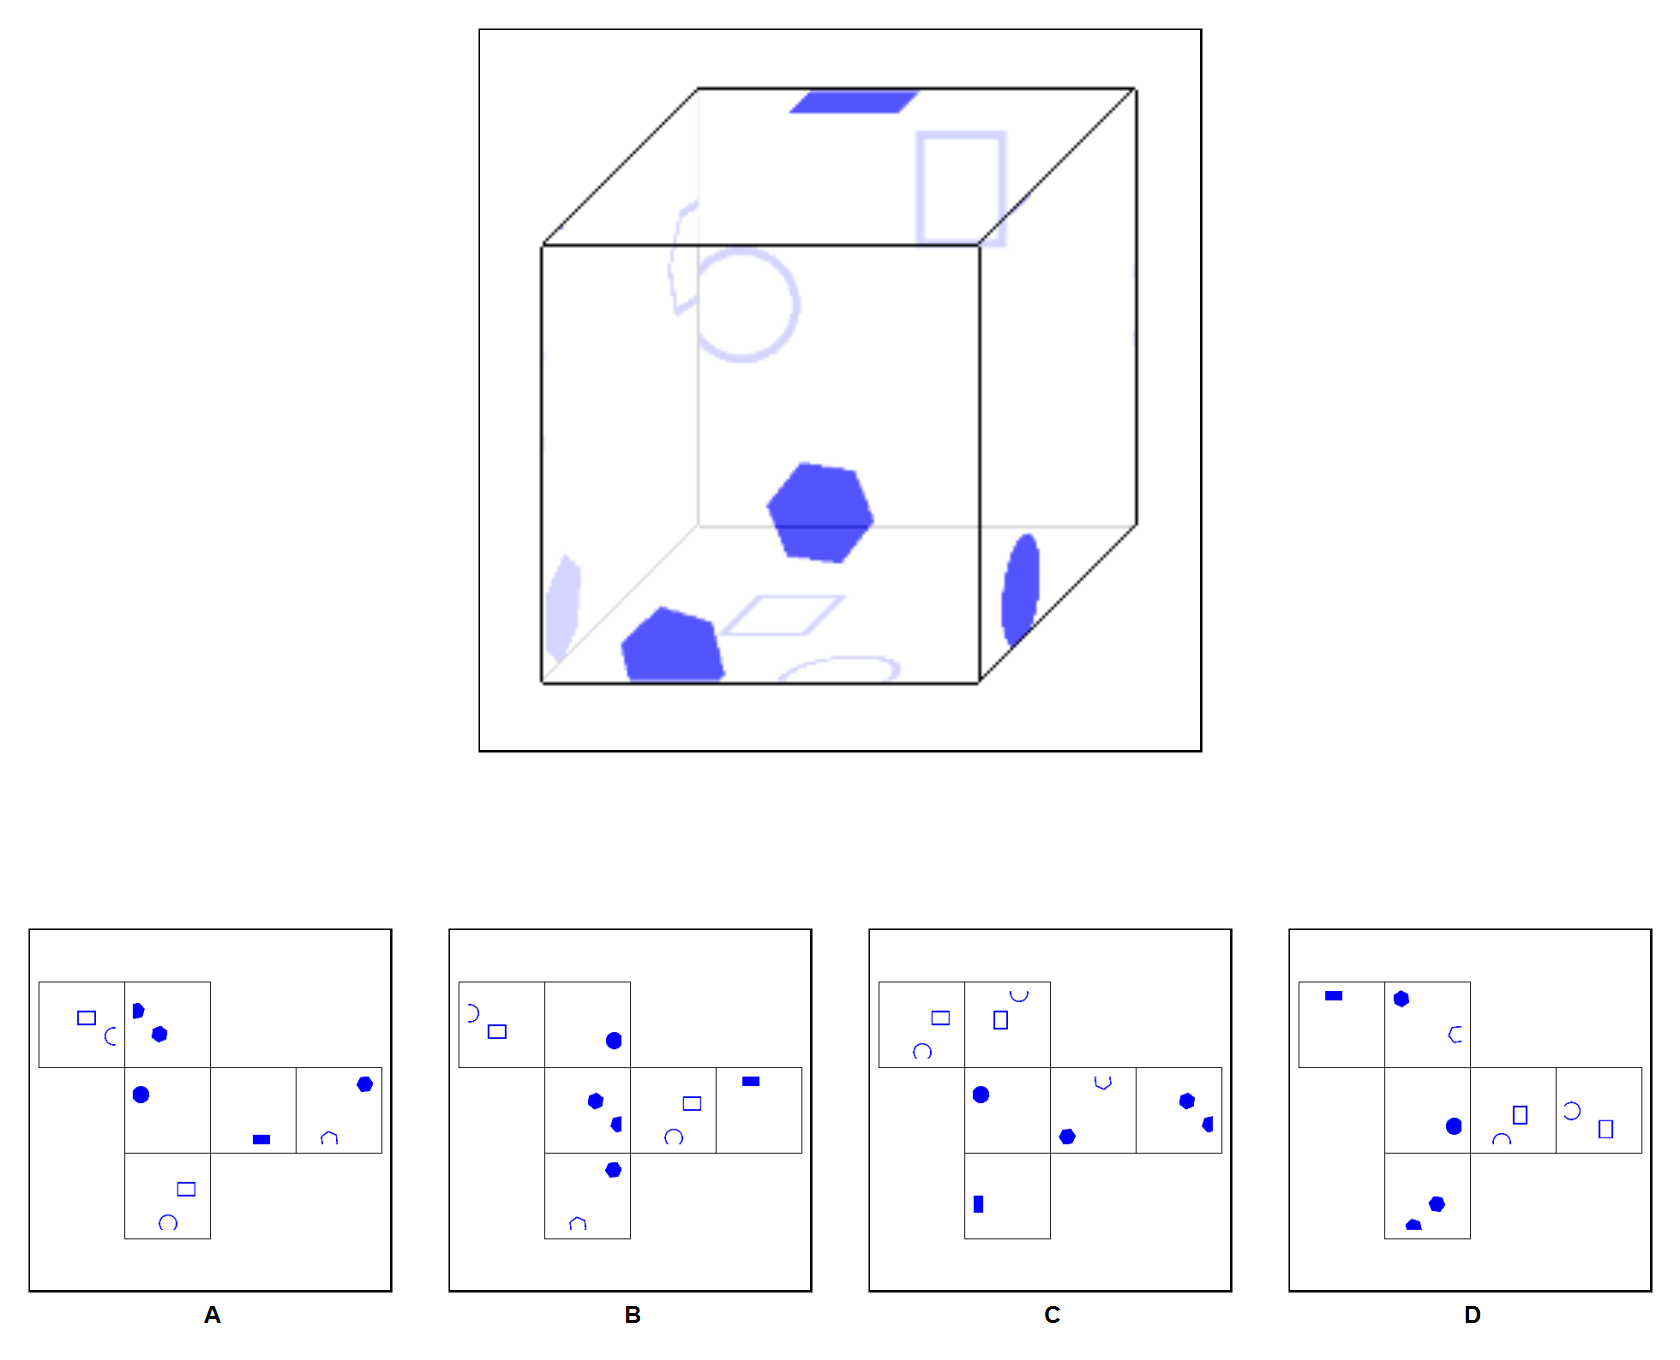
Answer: A